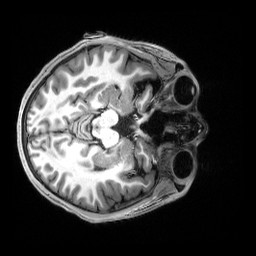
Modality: T1w
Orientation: axial
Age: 23
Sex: male
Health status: healthy
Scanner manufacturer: siemens
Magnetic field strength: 3 T
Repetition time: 2.5 s
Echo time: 0.00222 s